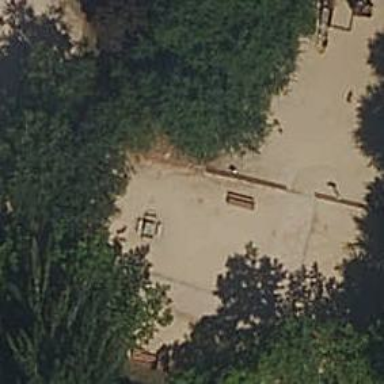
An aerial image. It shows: Playground area for leisure land.